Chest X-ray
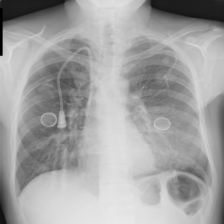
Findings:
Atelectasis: negative
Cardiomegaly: negative
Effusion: negative
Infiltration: negative
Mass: negative
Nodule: negative
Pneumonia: negative
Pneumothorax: negative
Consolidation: negative
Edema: negative
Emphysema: negative
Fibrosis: negative
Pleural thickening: negative
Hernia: negative